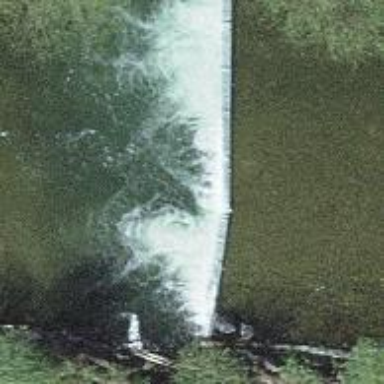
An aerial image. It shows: Weir along the waterway.